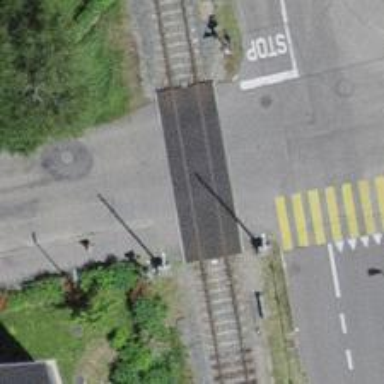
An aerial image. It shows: Full barrier level crossing on railway.